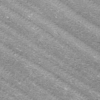
Label: not_dusty